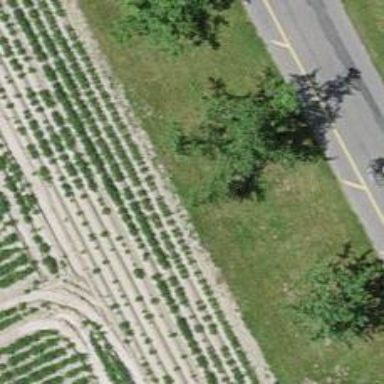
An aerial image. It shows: Avenue of deciduous broadleaved trees.